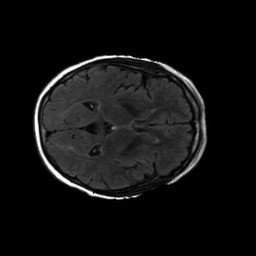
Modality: FLAIR
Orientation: axial
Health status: ill
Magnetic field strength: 3 T